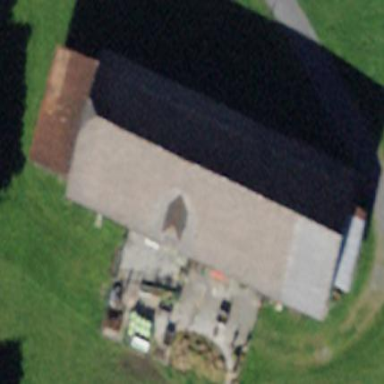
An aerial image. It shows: Farm auxiliary building.